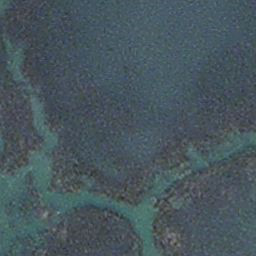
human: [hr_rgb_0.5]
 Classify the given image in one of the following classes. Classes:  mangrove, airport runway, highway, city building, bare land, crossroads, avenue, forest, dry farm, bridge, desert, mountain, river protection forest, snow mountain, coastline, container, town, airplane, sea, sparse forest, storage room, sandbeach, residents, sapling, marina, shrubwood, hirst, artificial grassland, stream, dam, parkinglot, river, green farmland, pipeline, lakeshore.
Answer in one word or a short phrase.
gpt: stream